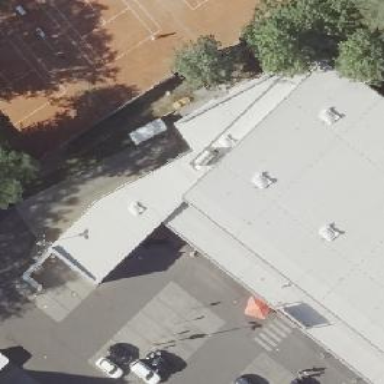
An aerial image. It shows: View of roof of building.